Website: bh-photo
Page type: address-validator
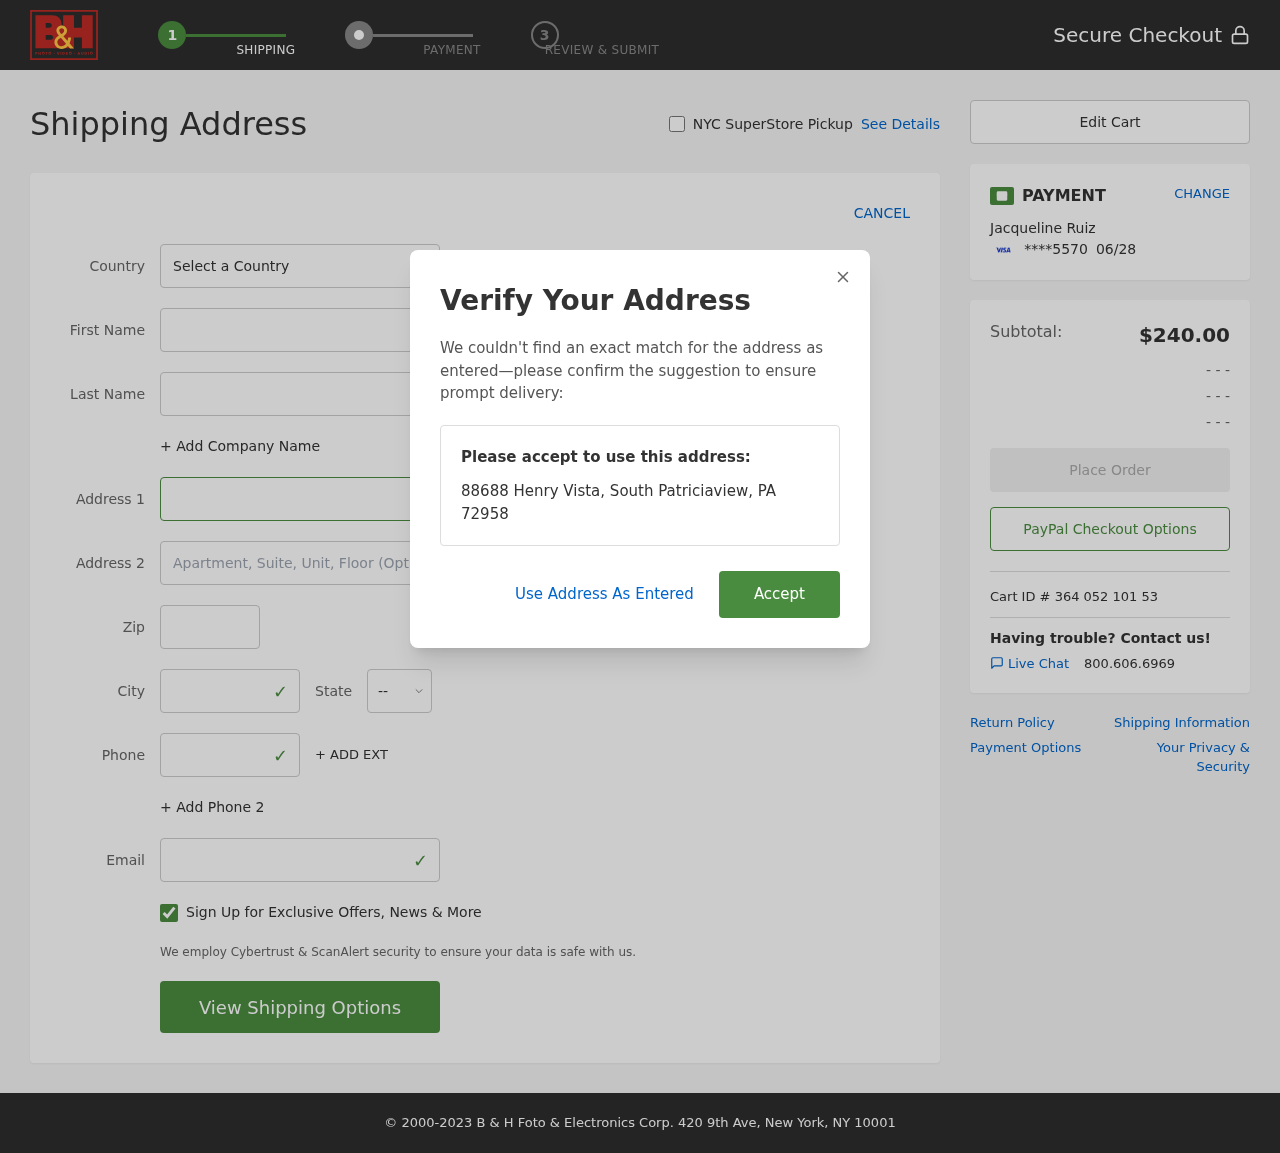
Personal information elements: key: PII_CARD_EXPIRY
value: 06/28
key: PII_CARD_LAST4
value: ****5570
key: PII_CITY
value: South Patriciaview
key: PII_COUNTRY
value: United States
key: PII_EMAIL
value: jacqueline.ruiz@hotmail.com
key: PII_FIRSTNAME
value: Jacqueline
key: PII_FULLNAME
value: Jacqueline Ruiz
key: PII_LASTNAME
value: Ruiz
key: PII_PHONE
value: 7703198650
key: PII_POSTCODE
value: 72958
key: PII_STATE_ABBR
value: PA
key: PII_STREET
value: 88688 Henry Vista
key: PII_CITY_STATE_ZIP
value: South Patriciaview, PA 72958
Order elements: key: ORDER_SUBTOTAL
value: $240.00
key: ORDER_ID
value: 364 052 101 53